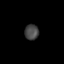
Tissue: skin
Cell type: Epithelial cells
Senescence score: 0.2379
Nuclear area (px): 217
Mean DAPI intensity: 68.327